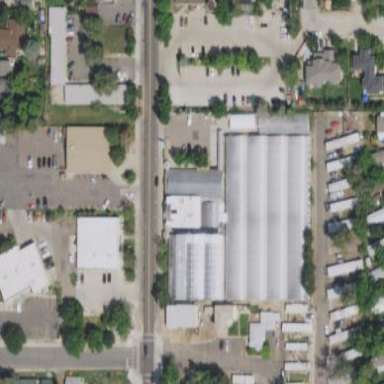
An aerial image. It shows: Building that serves as garden center.